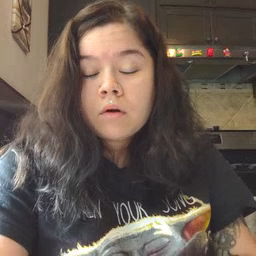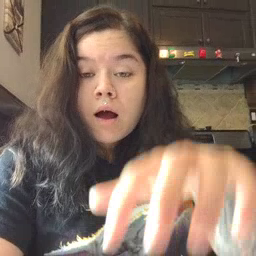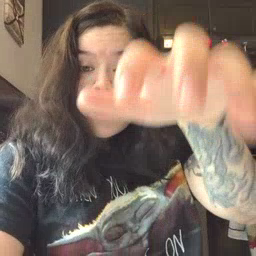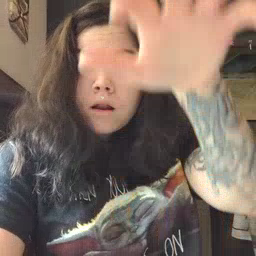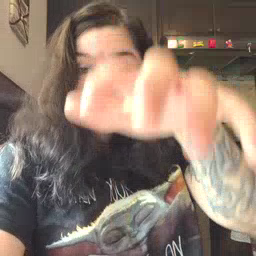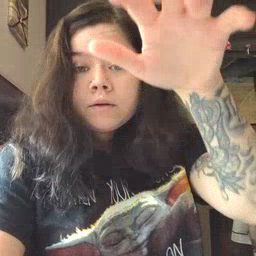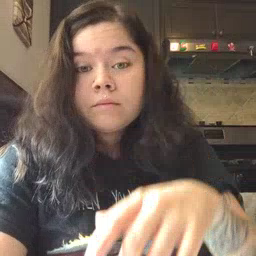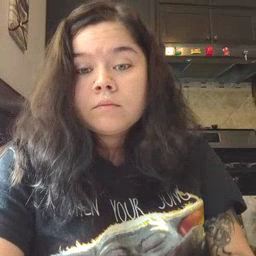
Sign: alligator